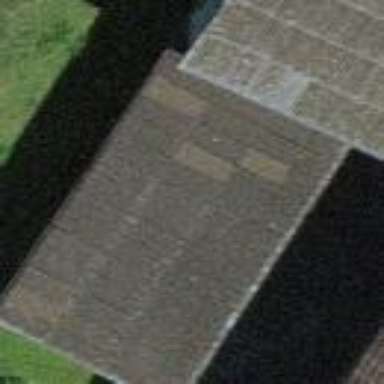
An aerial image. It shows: Warehouse.